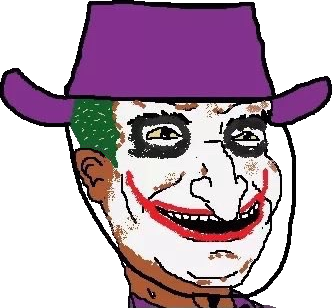
Label: 5_Bruce